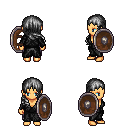
a pixel art fantasy rpg character, female body template, human, tanned skin, gray robe, metal pants, gray right-swept hairstyle, shield, four views (front, back, left, right), 2x2 character sprite sheet, small pixel art, hard edges, no anti-aliasing